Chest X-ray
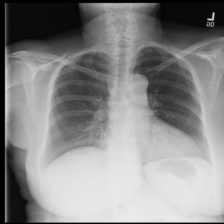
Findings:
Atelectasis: negative
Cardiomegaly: negative
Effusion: negative
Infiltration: positive
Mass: negative
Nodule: negative
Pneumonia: negative
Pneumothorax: negative
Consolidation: negative
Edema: negative
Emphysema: negative
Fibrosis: negative
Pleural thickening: negative
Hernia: negative